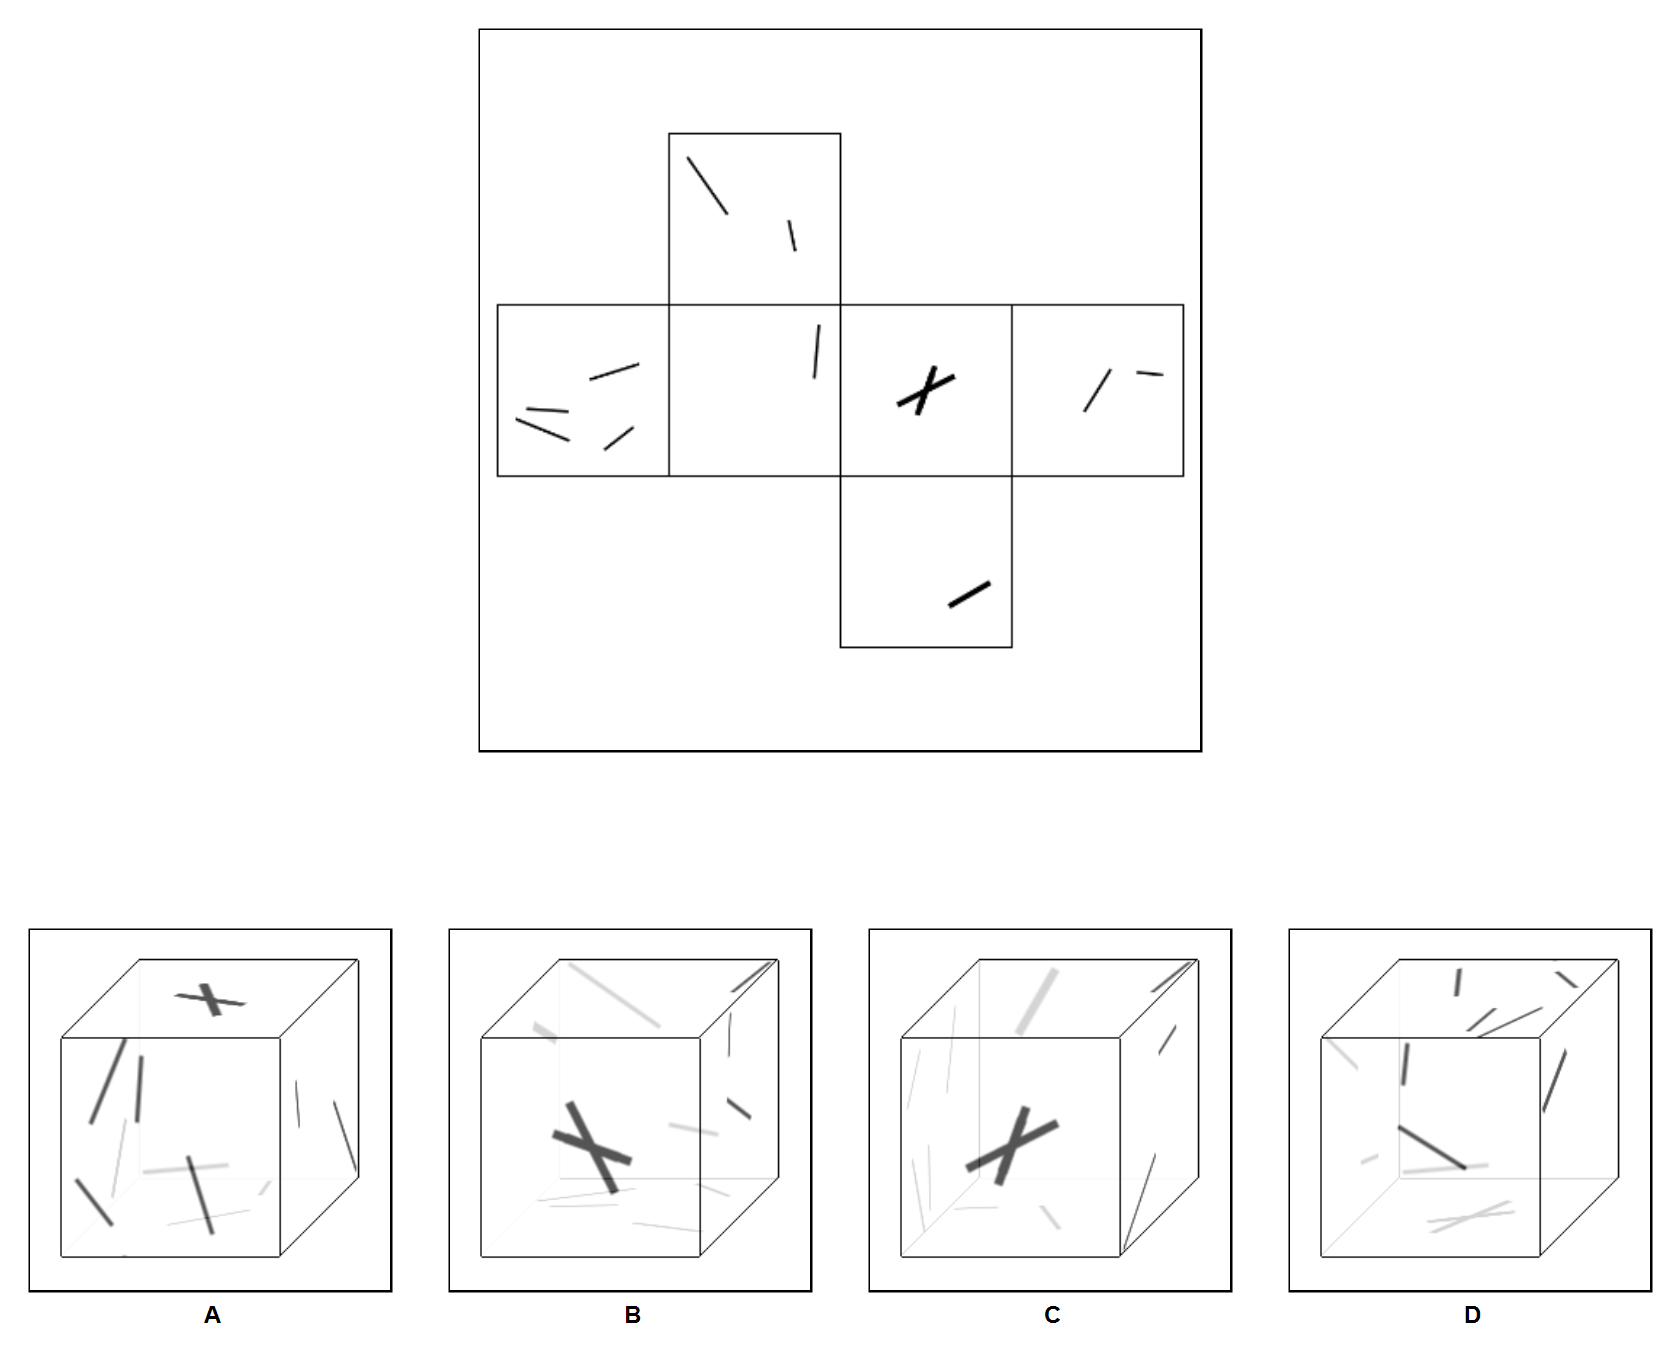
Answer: D